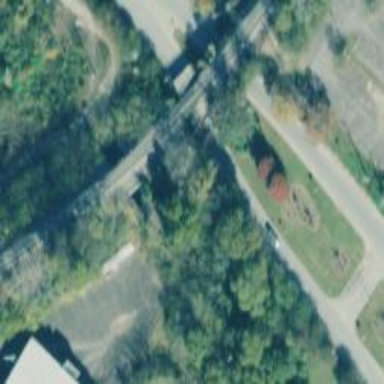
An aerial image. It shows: Abandoned railway yard is depicted.